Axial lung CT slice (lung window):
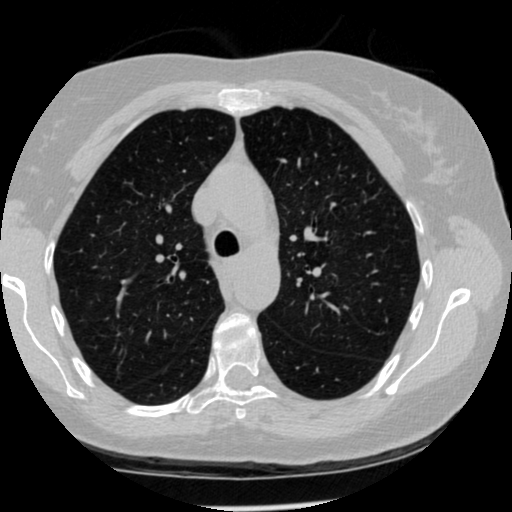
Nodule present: no